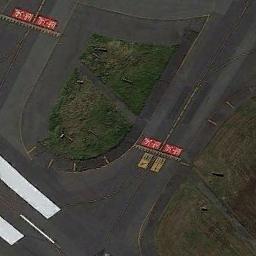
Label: runway